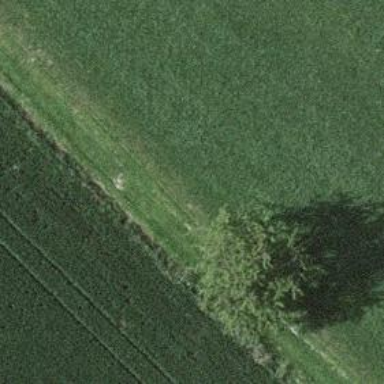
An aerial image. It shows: Deciduous tree with broadleaved leaves.